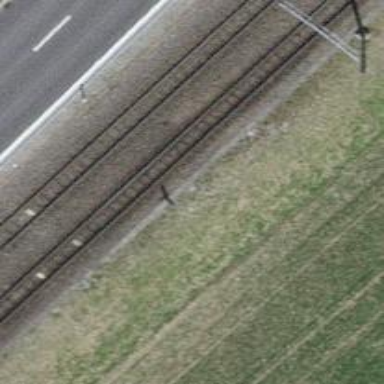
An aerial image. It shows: Narrow gauge railway with electrified contact lines.